Question:
As you can see, it's ugly to have these kind of 'JMenuItem's. The width of the menu items is quite small.
Here is the code:
'''
JMenu menuOne=new JMenu("MenuOne");
JMenu menuTwo=new JMenu("MenuTwo");
JMenu menuThree=new JMenu("MenuThree");
JMenu menuFour=new JMenu("MenuFour");
JMenuBar mbar=new JMenuBar();
//add the menu to menubar
mbar.add(menuOne);
JMenuItem OneItOne=new JMenuItem("1");
JMenuItem OneItTwo=new JMenuItem("2");
menuOne.add(OneItOne);
menuOne.addSeparator();
menuOne.add(OneItTwo);
mbar.add(menuTwo);
mbar.add(menuThree);
mbar.add(menuFour);
setJMenuBar(mbar);
'''
Simply adding some blanks in the String is okay (e.g. '"1 "'), but is there any better way to set a preferred length of 'JMenuItem'? I've tried 'OneItTwo.setSize()', but failed.
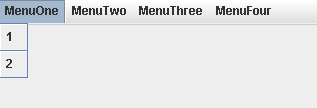
Answer: 'setPreferredSize(new Dimension(...));' works on menu items. 'setMinimumSize' does not work though; it does not seem to be honored by the menu layout manager, so if you want to set a minimum that may be overridden by having larger content, or you want to set a minimum or preferred width without changing the height, you must override 'getPreferredSize()' in a subclass. E.g.,
'''
menuOne.add(new JMenuItem("1") {
@Override
public Dimension getPreferredSize() {
Dimension d = super.getPreferredSize();
d.width = Math.max(d.width, 400); // set minimums
d.height = Math.max(d.height, 300);
return d;
}
});
'''